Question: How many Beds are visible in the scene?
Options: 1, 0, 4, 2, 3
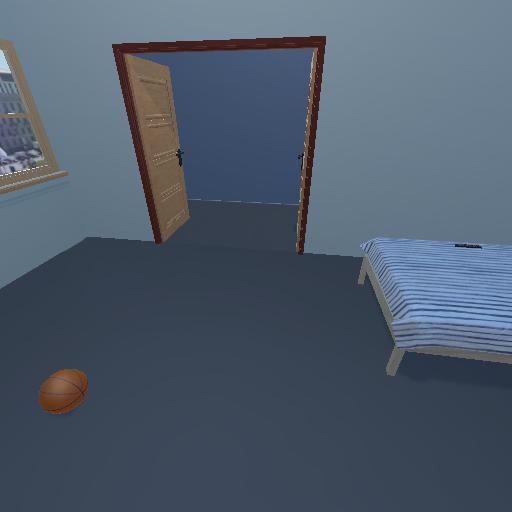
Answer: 1